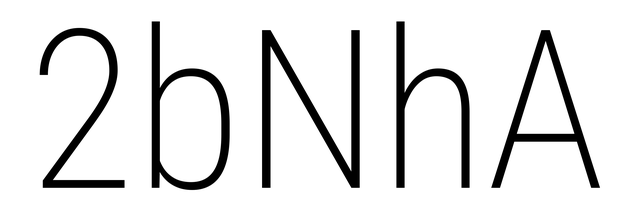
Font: Roboto_Condensed_ExtraLight